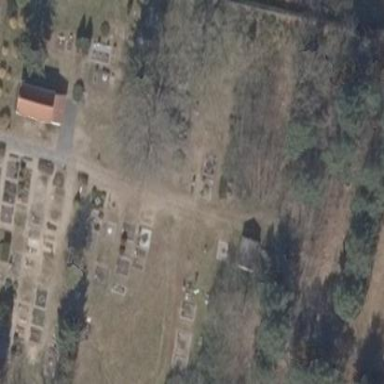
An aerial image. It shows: Cemetery.